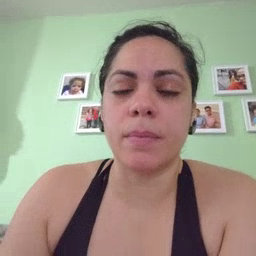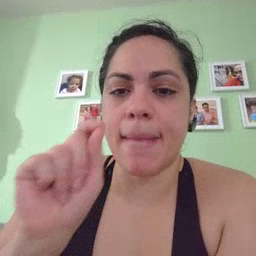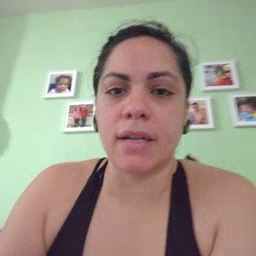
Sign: pen